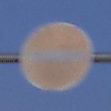
Verkehrszeichen: VerbotDerEinfahrt
Umgebung: Outdoor, Nature
Tageszeit: SunriseSunset
Wetter: Clear
Licht: Natural
Jahreszeit: NotSpecified
Kontrast: LowContrast